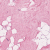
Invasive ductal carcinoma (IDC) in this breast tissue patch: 0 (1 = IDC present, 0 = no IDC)